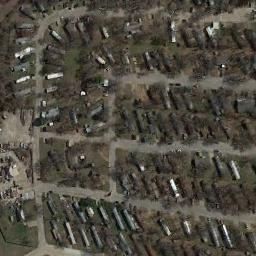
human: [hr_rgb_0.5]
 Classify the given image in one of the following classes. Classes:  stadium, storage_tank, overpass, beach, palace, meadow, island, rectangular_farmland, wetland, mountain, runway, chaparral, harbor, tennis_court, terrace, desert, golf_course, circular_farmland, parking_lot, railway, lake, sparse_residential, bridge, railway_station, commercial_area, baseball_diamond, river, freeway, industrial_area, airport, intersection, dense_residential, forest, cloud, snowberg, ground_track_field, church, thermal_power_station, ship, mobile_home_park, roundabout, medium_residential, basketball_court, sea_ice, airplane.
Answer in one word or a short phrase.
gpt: mobile_home_park